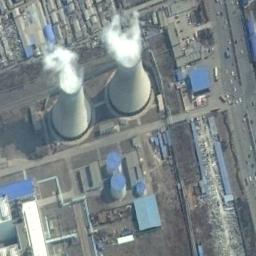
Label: thermal_power_station